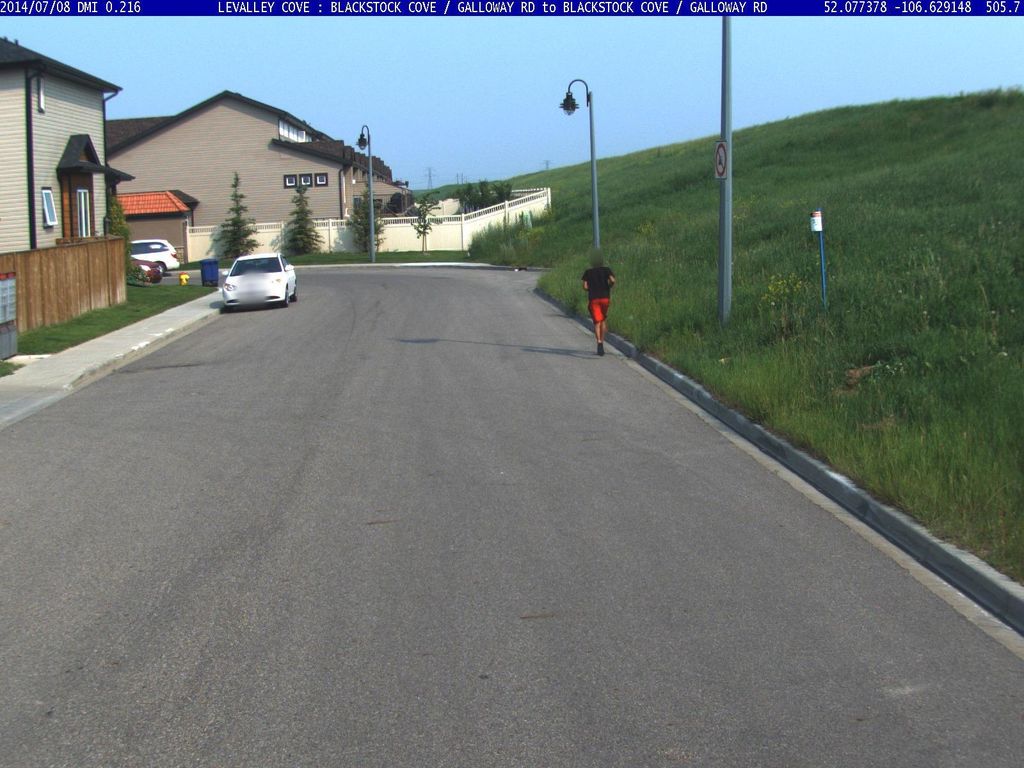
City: saskatoon